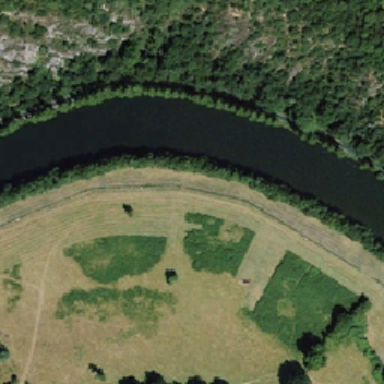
There was a bare land on the river .